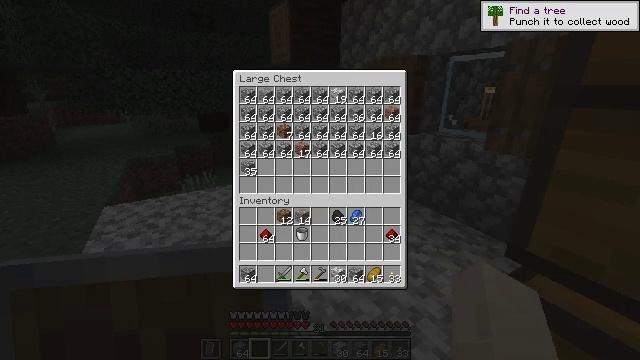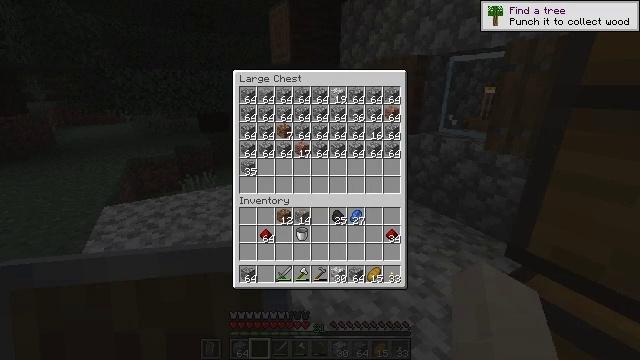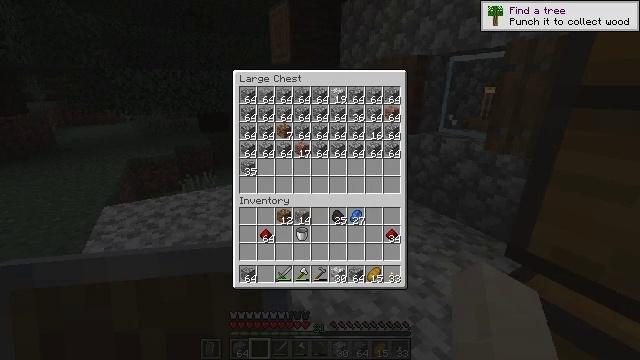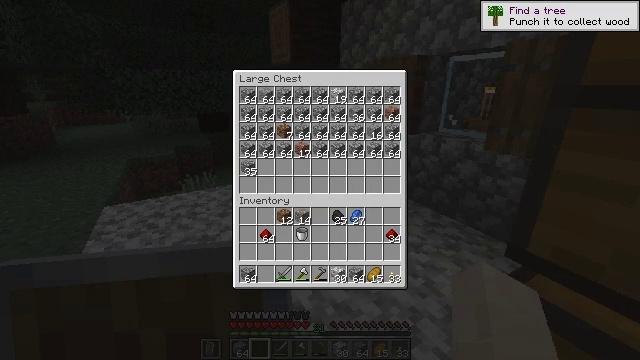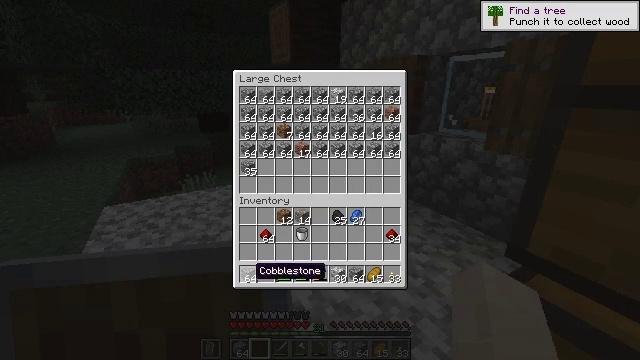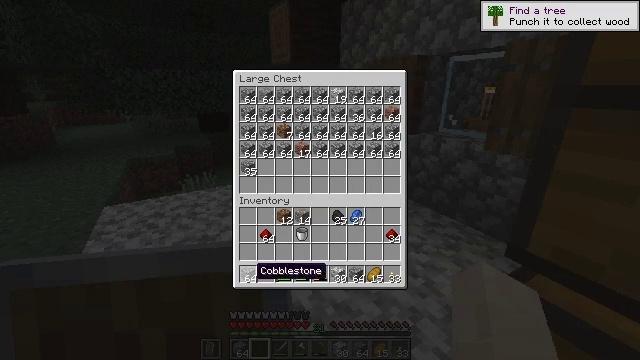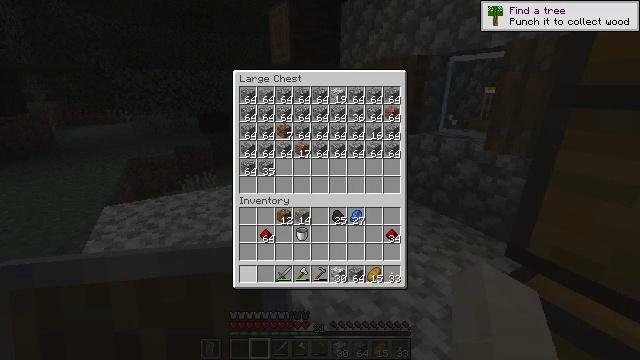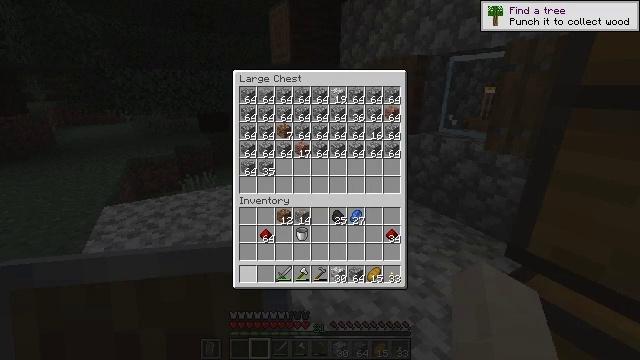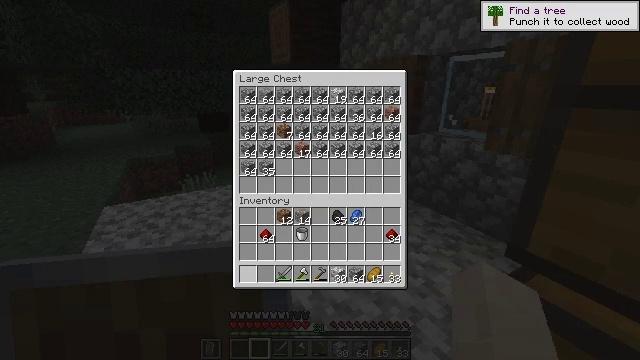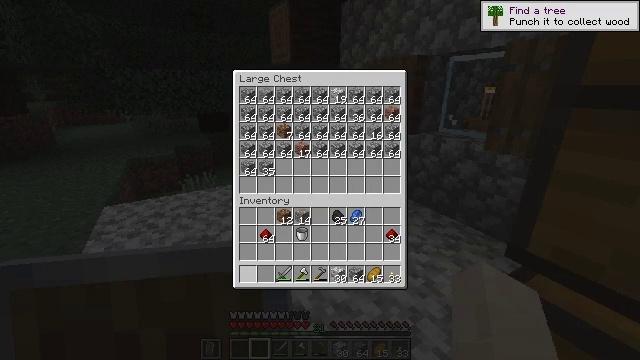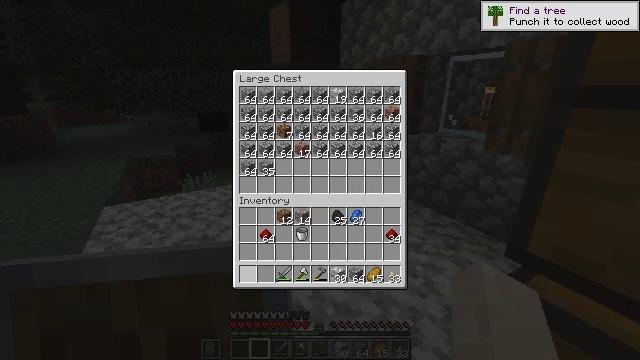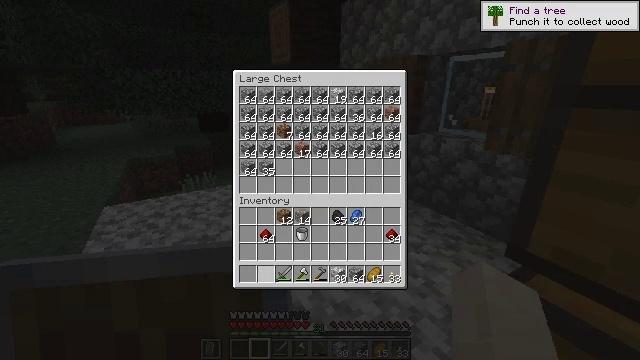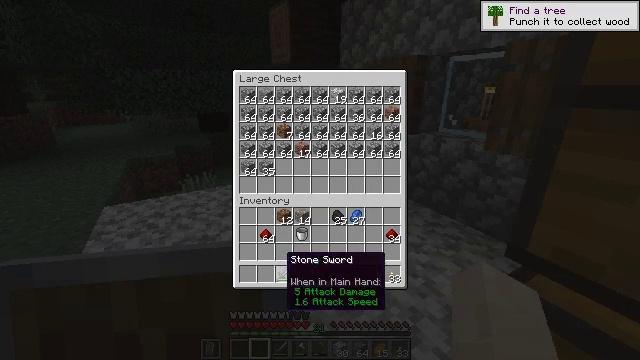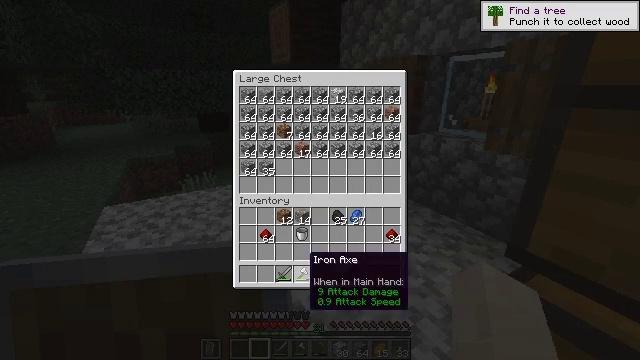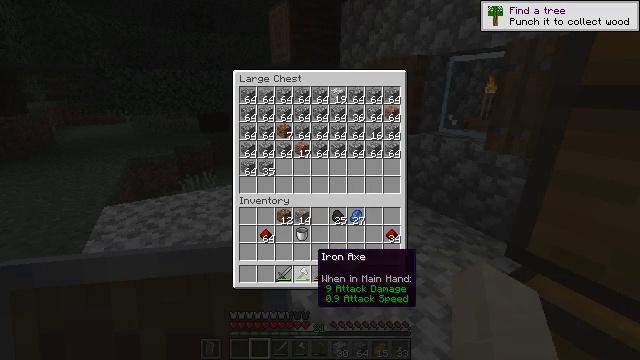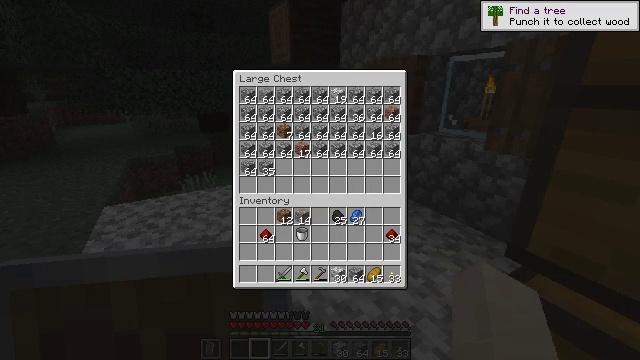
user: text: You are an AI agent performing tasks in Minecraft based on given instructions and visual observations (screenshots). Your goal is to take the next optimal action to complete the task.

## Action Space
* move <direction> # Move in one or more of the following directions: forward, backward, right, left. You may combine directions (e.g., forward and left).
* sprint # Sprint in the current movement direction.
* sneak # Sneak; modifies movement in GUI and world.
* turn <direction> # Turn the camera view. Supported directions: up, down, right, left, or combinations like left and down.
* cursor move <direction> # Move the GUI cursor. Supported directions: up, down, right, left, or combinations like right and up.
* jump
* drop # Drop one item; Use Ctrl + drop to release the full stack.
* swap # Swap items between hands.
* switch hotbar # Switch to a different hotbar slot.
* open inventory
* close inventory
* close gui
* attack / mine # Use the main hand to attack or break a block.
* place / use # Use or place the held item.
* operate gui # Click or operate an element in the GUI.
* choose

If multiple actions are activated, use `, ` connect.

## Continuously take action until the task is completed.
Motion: motion action
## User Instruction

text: craft item air
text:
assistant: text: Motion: sneak
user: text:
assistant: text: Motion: sneak
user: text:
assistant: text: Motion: sneak
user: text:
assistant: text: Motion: sneak, cursor move right
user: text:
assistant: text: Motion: sneak
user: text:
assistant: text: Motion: sneak, choose
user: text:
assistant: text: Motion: sneak, choose
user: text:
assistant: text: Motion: sneak, choose
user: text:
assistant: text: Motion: sneak, choose
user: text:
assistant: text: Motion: sneak
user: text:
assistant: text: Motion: sneak, cursor move right
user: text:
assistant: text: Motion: sneak, cursor move right
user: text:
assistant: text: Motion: sneak, cursor move right
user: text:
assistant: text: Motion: sneak, cursor move right
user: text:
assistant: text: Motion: sneak
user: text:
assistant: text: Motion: sneak
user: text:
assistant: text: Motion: sneak, cursor move right
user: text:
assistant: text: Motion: sneak, cursor move right
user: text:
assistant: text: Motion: sneak
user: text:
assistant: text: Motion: sneak
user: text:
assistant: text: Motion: sneak
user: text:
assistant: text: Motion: sneak
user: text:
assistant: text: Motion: sneak
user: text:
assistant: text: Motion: sneak
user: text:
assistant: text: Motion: sneak
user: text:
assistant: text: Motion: sneak
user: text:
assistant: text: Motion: sneak, choose
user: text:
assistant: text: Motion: sneak, choose
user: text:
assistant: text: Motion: sneak
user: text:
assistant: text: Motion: sneak